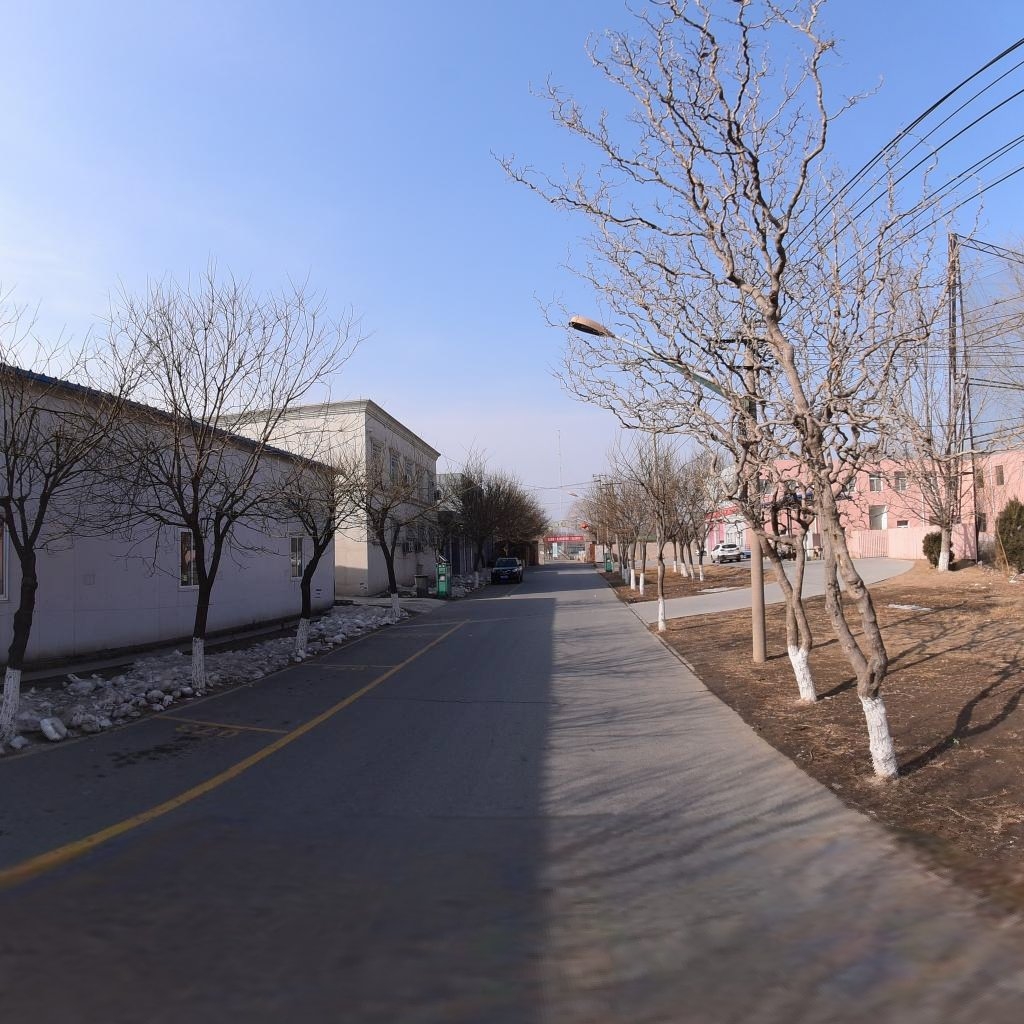
Region: Chaoyang
Road damage annotations: transverse crack